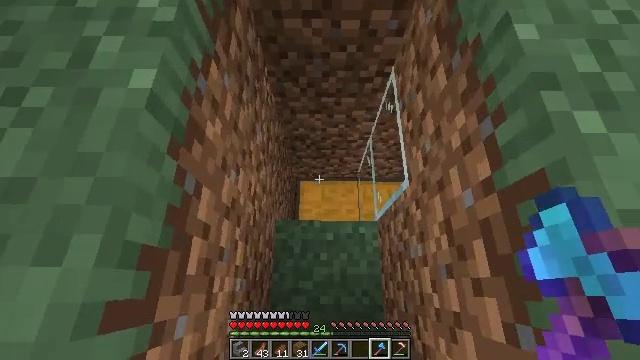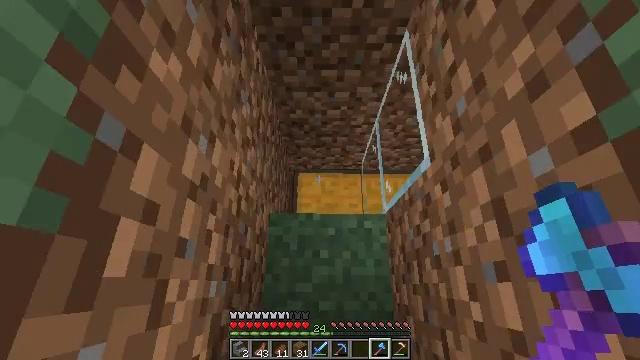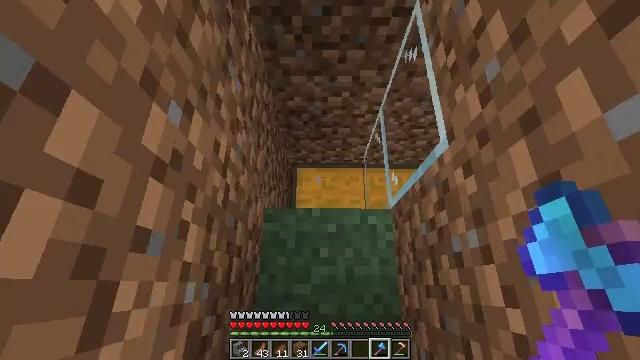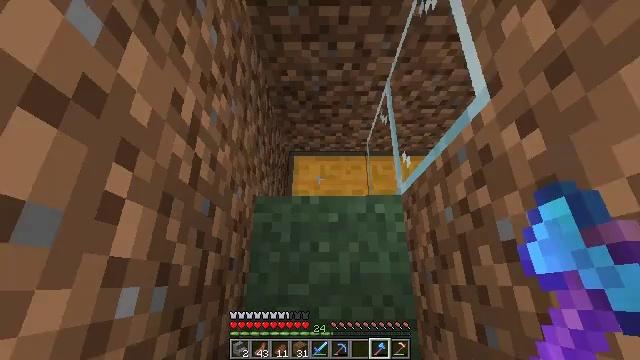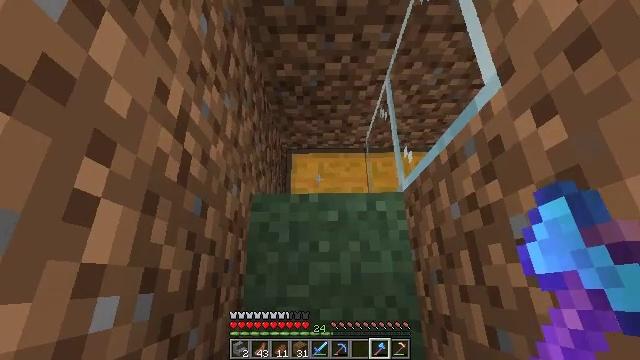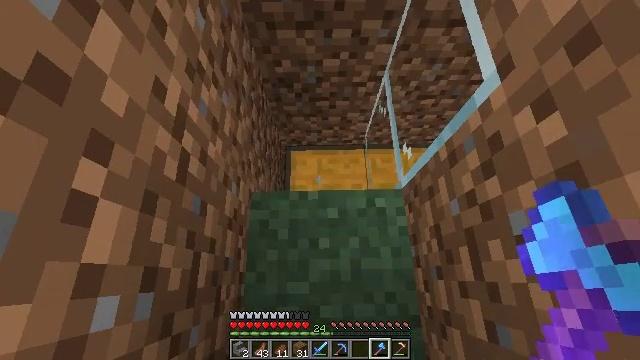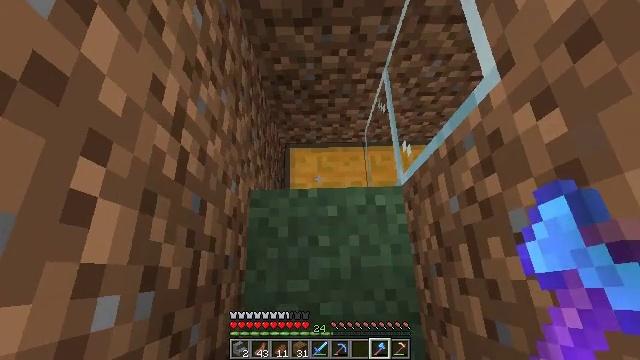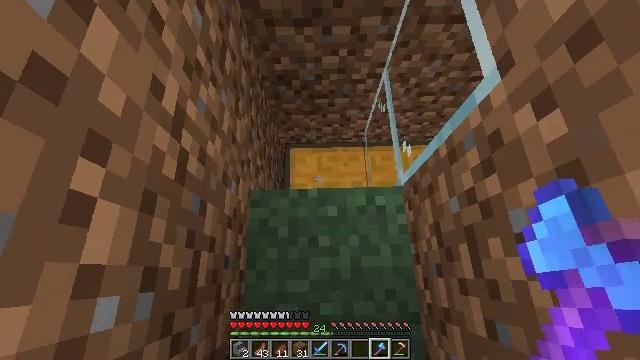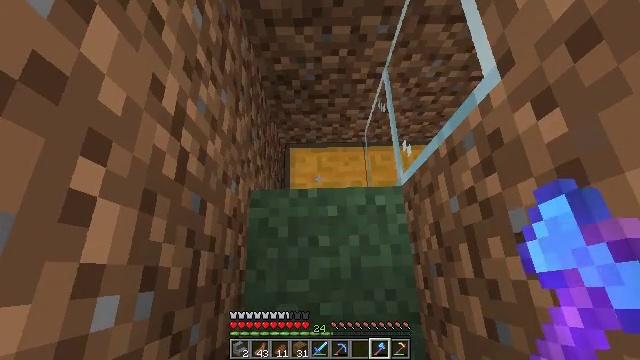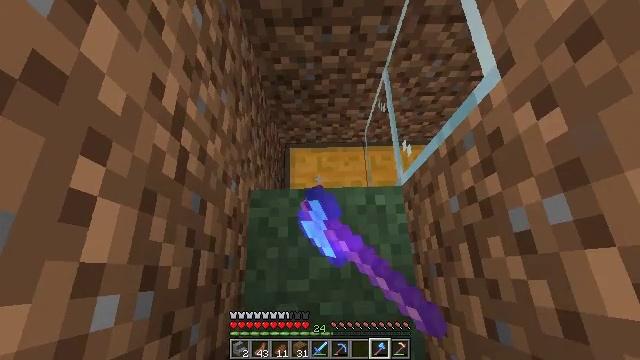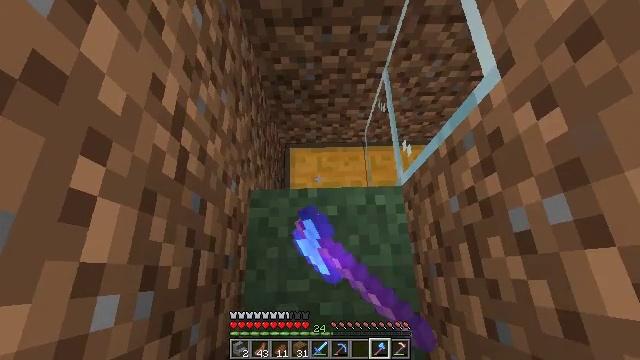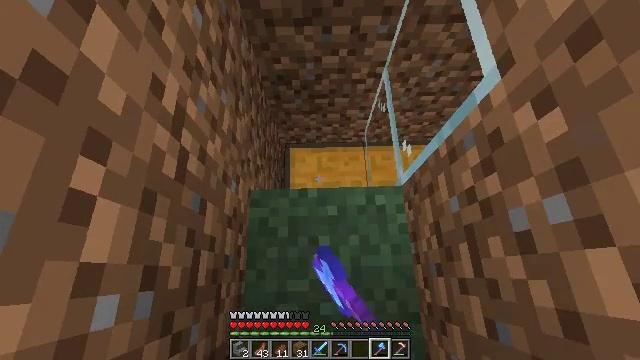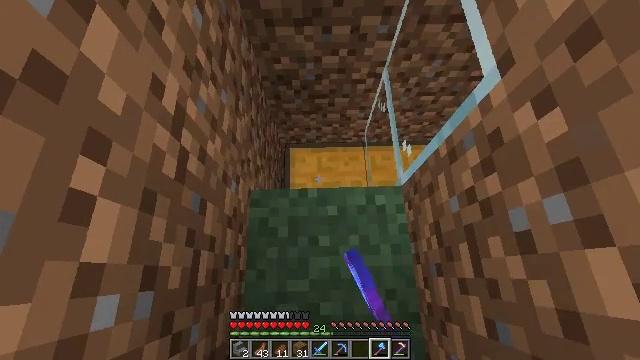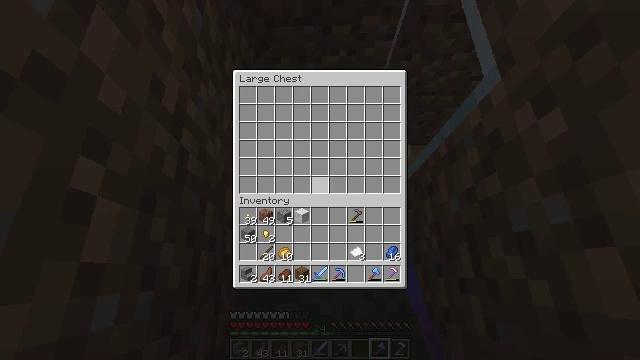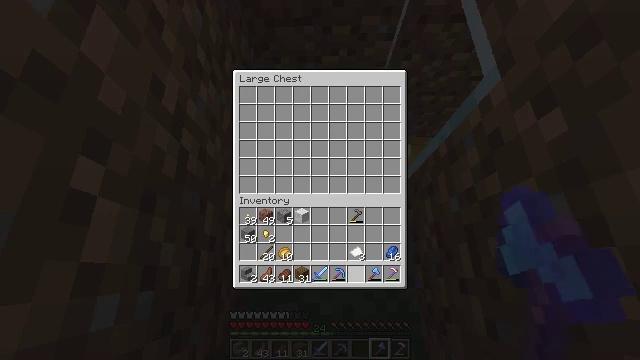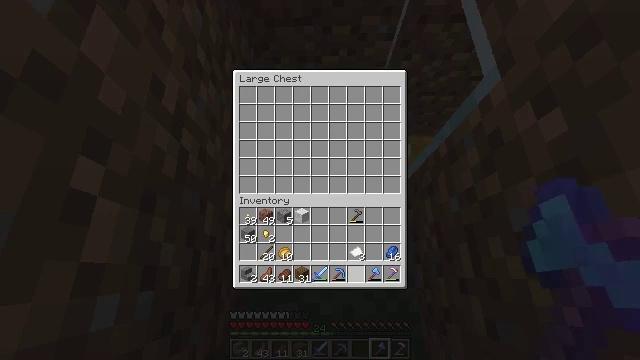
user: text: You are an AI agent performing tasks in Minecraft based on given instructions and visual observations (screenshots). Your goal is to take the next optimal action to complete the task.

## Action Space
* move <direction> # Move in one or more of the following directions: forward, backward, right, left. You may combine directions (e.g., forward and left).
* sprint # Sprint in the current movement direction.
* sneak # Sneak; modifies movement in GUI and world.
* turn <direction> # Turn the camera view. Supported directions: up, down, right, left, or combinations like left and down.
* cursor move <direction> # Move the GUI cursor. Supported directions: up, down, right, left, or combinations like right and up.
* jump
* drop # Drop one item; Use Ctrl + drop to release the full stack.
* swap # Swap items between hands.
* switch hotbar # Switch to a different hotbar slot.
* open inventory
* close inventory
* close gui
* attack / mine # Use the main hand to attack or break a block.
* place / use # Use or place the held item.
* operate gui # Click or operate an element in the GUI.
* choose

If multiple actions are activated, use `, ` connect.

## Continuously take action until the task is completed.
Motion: motion action
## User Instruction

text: Harvest sweet berries by mining the bush.
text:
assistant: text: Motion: no_op
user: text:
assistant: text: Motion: no_op
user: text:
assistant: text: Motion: no_op
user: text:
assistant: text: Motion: no_op
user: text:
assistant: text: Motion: no_op
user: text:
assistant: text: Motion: no_op
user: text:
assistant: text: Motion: no_op
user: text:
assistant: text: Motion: use / place
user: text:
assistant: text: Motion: use / place
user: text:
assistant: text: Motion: use / place
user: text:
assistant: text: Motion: no_op
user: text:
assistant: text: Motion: no_op
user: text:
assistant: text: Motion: no_op
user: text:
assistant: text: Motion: turn right and down
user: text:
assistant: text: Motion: no_op
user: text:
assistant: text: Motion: no_op
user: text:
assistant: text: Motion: no_op
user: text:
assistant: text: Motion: no_op
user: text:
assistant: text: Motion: no_op
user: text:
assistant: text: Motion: no_op
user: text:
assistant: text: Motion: no_op
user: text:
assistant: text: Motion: no_op
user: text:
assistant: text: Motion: no_op
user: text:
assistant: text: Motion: no_op
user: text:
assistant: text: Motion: no_op
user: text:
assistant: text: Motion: no_op
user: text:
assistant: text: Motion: no_op
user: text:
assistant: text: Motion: no_op
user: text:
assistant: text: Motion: no_op
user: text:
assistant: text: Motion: no_op